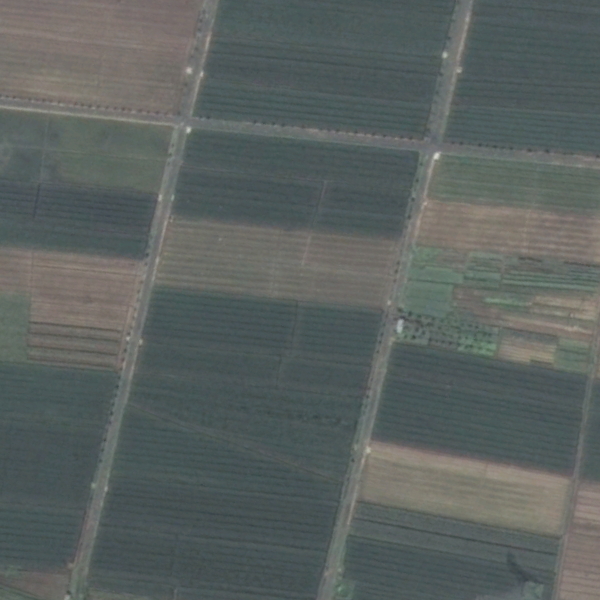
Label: Farmland